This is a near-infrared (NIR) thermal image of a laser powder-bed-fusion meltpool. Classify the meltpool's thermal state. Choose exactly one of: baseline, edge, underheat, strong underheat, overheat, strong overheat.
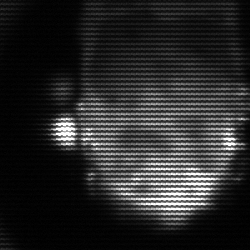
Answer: baseline